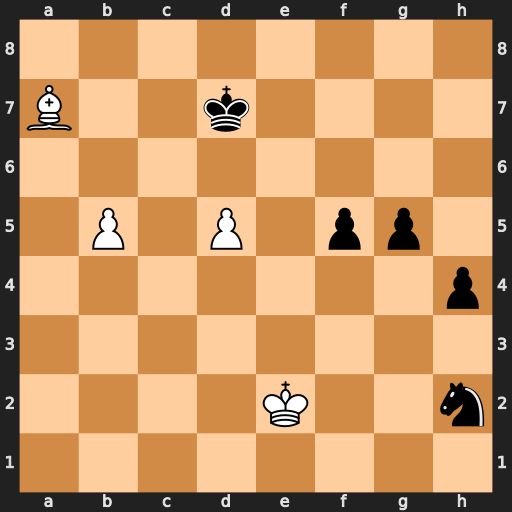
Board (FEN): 8/B2k4/8/1P1P1pp1/7p/8/4K2n/8
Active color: w
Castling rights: -
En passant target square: -
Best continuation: b6 Kc8 d6 Ng4 d7+ Kxd7 b7